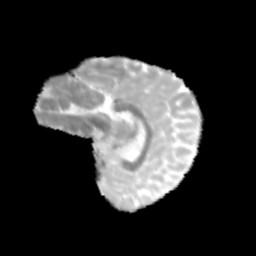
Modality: MD
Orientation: sagittal
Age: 11
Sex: female
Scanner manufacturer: siemens
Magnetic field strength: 3 T
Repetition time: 3.8 s
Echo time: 0.07 s